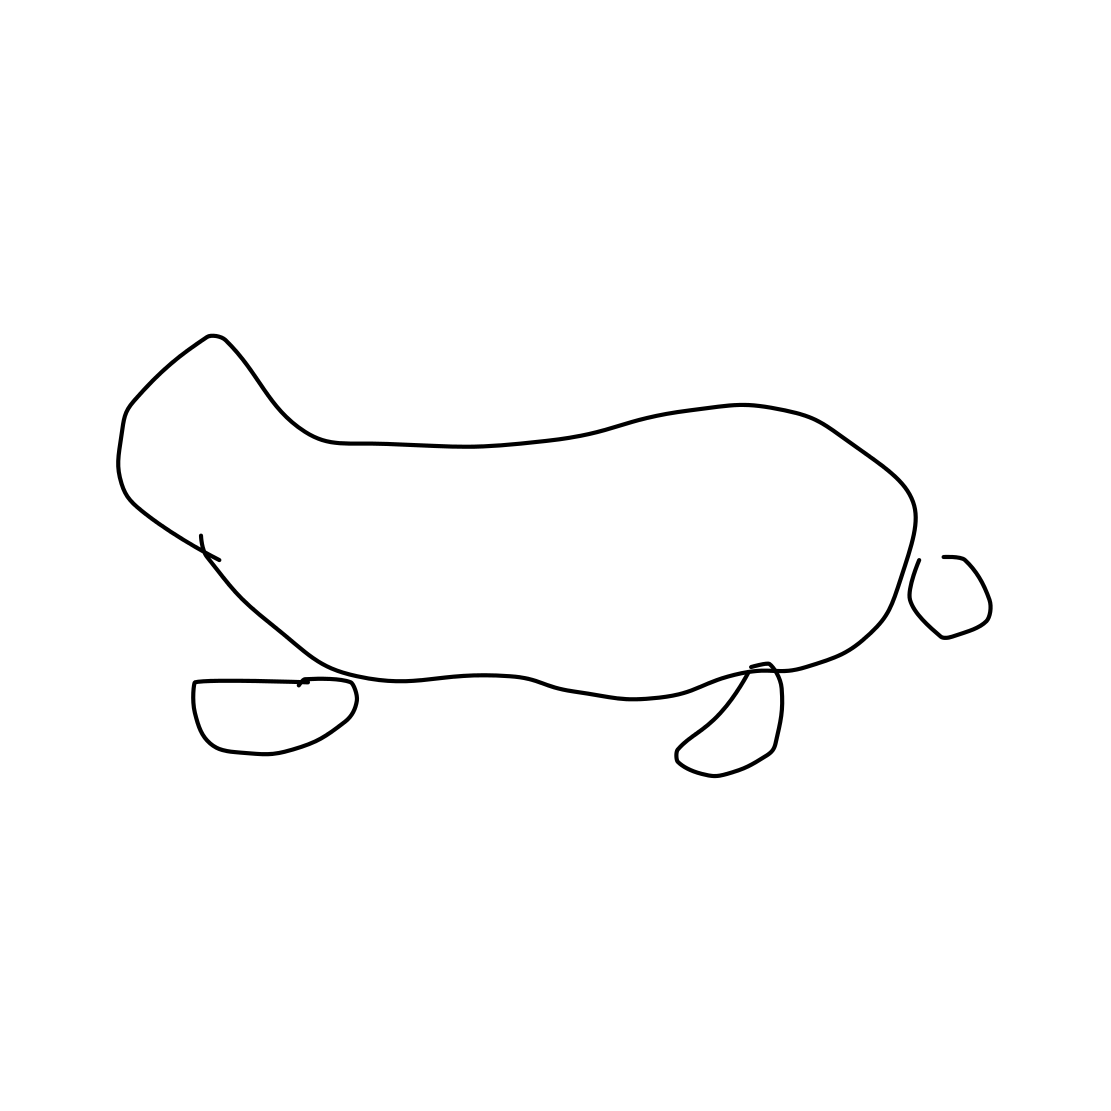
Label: skateboard